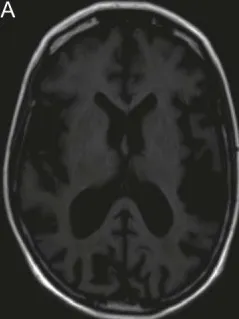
MRI and histochemical findings: (A) cMRI (t1) showing generalised brain volume reduction.
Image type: radiology (mri)